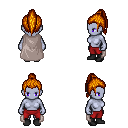
a pixel art fantasy rpg character, female body template, dark elf, purple skin, gray cape, red pants, dark blonde long topknot hairstyle, black shoes, four views (front, back, left, right), 2x2 character sprite sheet, small pixel art, hard edges, no anti-aliasing